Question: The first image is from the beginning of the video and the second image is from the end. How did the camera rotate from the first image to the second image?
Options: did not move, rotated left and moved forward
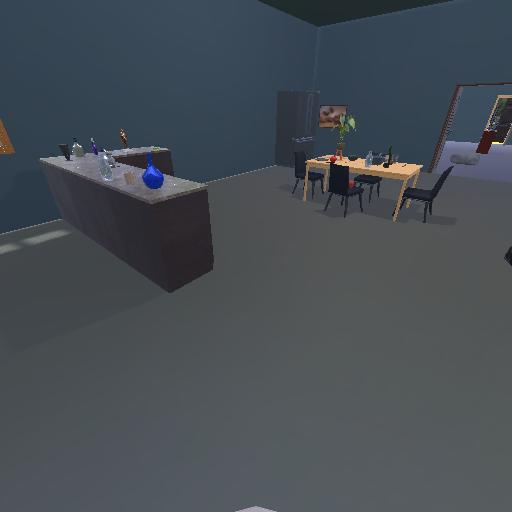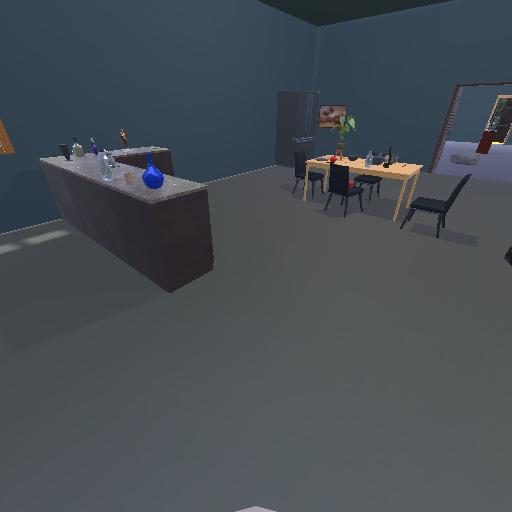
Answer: did not move